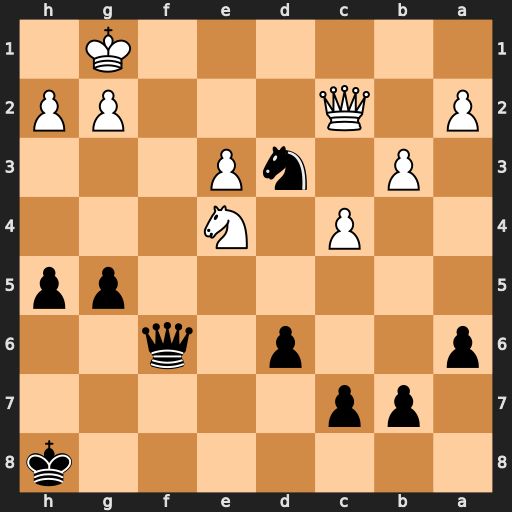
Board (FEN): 7k/1pp5/p2p1q2/6pp/2P1N3/1P1nP3/P1Q3PP/6K1
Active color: b
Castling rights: -
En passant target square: -
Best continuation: Qa1+ Qd1 Qxd1#